Interaction volume radius: 5 \u00c5
Interaction volume height: 10 \u00c5
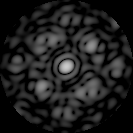
Disorder parameter: 0.5176